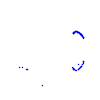
Particle: proton